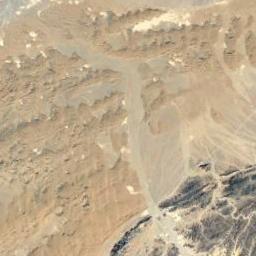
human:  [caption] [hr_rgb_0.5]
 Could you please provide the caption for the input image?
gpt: The desert has yellow sand, Some small dunes and mountains and the desert terrain is rugged .

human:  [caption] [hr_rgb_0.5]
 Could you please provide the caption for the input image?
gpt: There are some ravines in this desert .

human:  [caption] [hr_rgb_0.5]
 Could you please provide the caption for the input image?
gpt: It is a large piece of yellow desert with many sand dunes and the brown bare land .

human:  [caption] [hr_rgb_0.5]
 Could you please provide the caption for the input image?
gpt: The white desert is next to the green land .

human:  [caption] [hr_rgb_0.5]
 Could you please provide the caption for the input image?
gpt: A brown desert with some rocks and mounds of dirt .